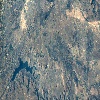
Label: land